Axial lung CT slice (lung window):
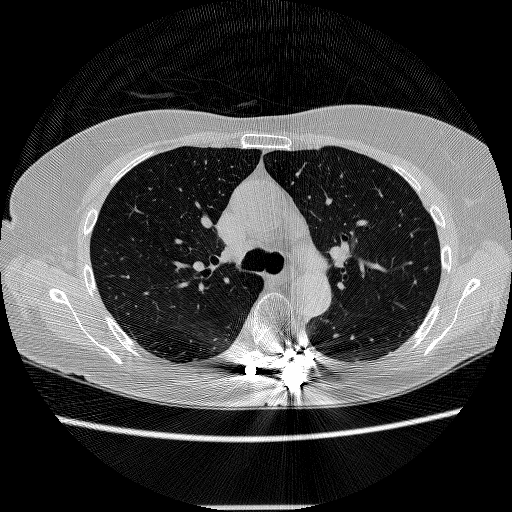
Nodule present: no